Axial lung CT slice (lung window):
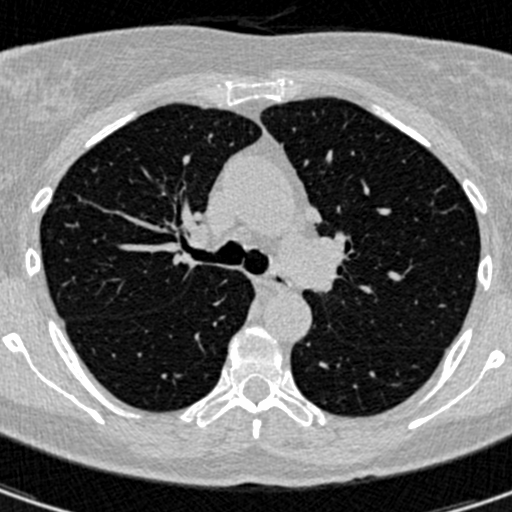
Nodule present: no